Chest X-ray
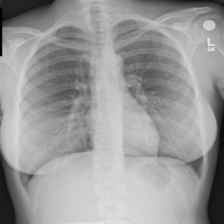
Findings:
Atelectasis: negative
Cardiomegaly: negative
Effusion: negative
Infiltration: negative
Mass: negative
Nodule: negative
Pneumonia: negative
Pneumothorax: negative
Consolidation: negative
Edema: negative
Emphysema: negative
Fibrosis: negative
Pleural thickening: negative
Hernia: negative